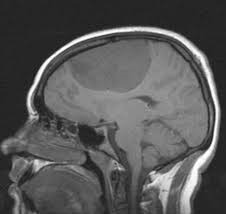
Label: meningioma